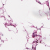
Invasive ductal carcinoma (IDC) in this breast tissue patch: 0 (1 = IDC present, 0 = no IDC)